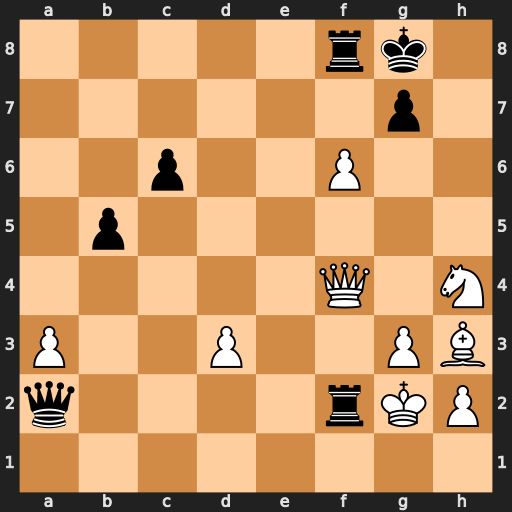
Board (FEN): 5rk1/6p1/2p2P2/1p6/5Q1N/P2P2PB/q4rKP/8
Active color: w
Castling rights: -
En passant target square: -
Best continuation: Qxf2 Qxf2+ Kxf2